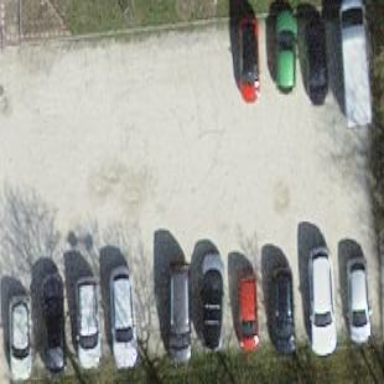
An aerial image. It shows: Parking area with compacted surface.